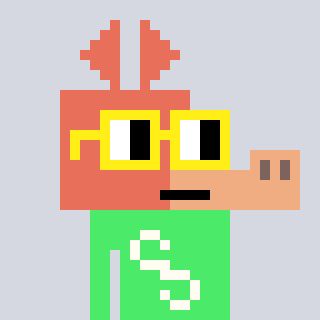
a pixel art character with square yellow glasses, a aardvark-shaped head and a teal-colored body on a cool background